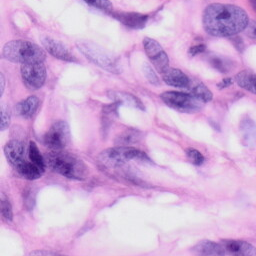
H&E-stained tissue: Skin